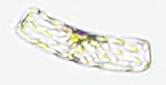
Label: Cerataulina_Guinardia_Dactyliosen